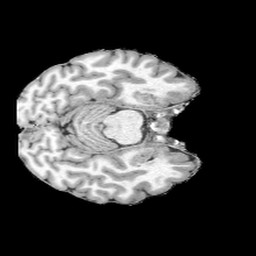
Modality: UNIT1
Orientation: axial